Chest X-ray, PA view. Patient: 79 years old, sex M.
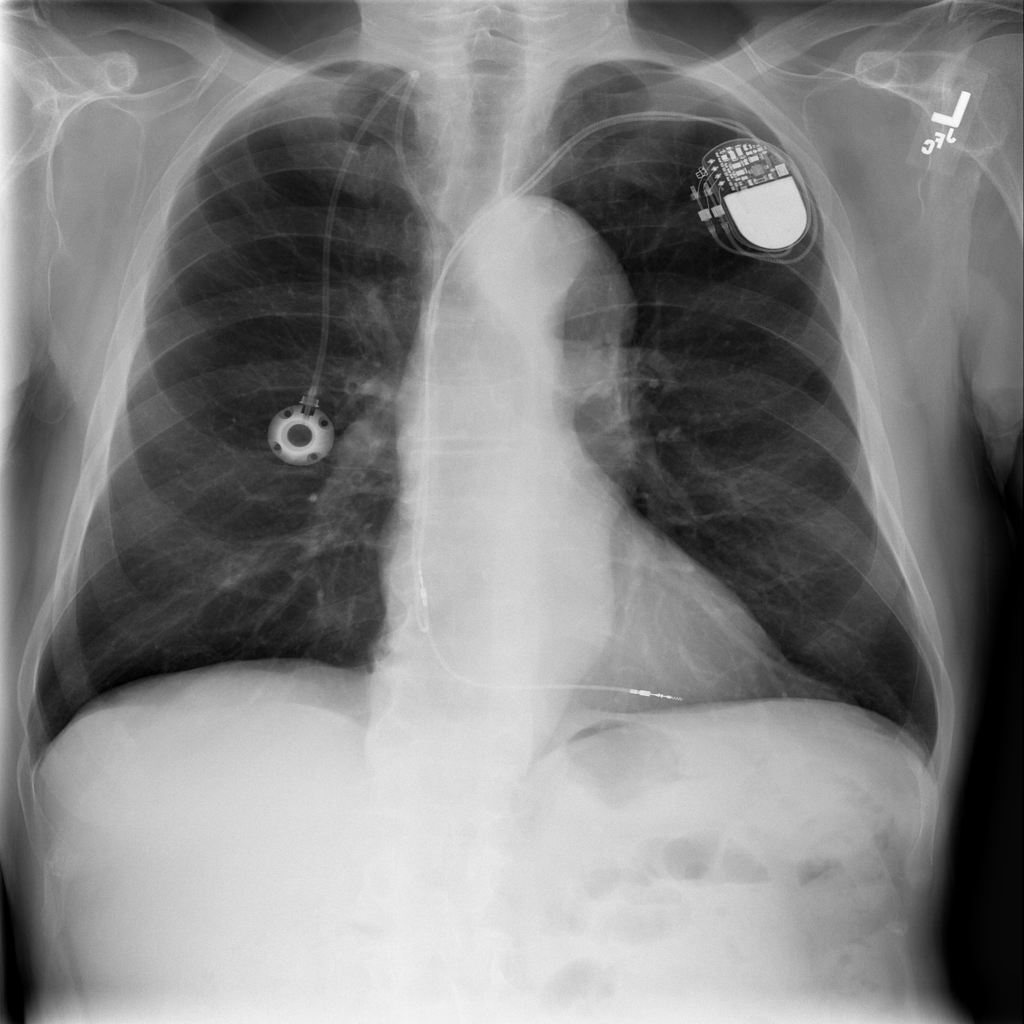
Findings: No Finding